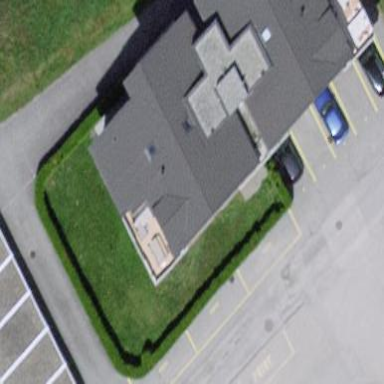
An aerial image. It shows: Parking area.